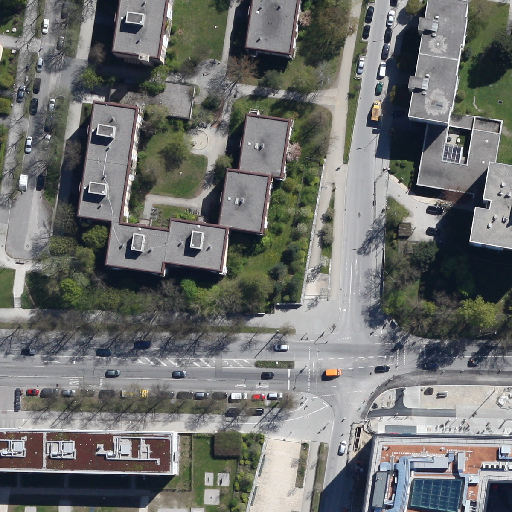
Referring expression: car in the parking area